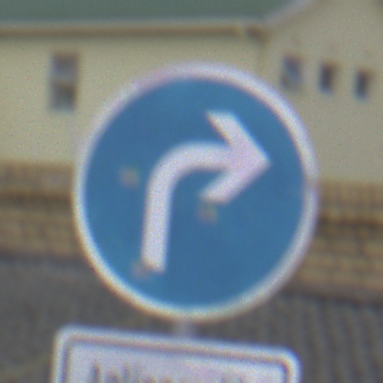
Verkehrszeichen: VorgeschriebeneFahrtrichtungRechts
Zusatzzeichen unten: SonstigeFahrzeugePersonengruppenFrei3
Umgebung: Outdoor, Beach
Tageszeit: SunriseSunset
Wetter: Overcast
Licht: Natural
Jahreszeit: NotSpecified
Kontrast: LowContrast